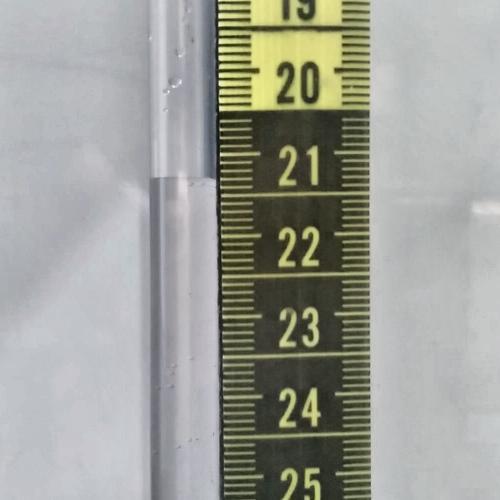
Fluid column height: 21.3 cm